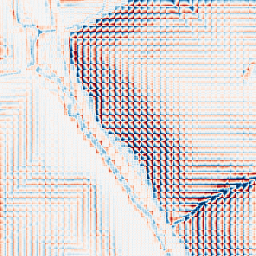
Category: wavelet
Decomposition family: wavelet_dwt
Decomposition parameters: wavelet: haar
level: 3
Upsampling method: fft_zeropad
Upsampling parameters: scale: 2
Upsampling scale: 2